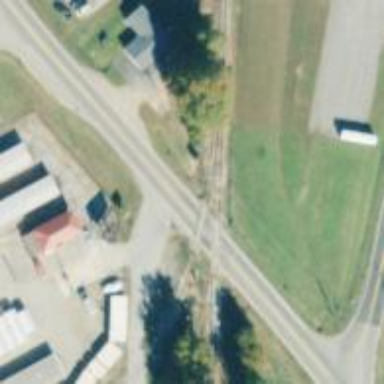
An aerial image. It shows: Level crossing with lights at railway intersection.